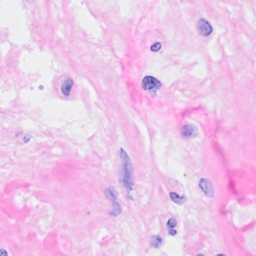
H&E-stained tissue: Breast